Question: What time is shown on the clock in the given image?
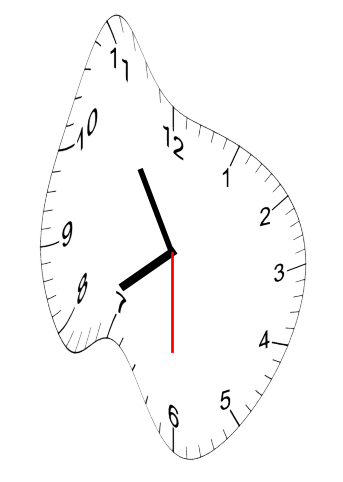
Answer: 07:54:30